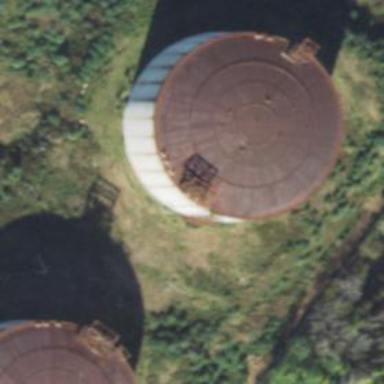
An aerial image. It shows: Building with storage tank.